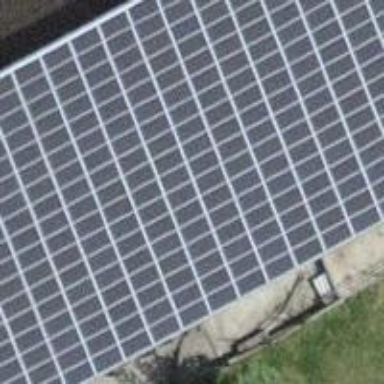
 consisting of solar photovoltaic panels."